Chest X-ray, PA view. Patient: 20 years old, sex M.
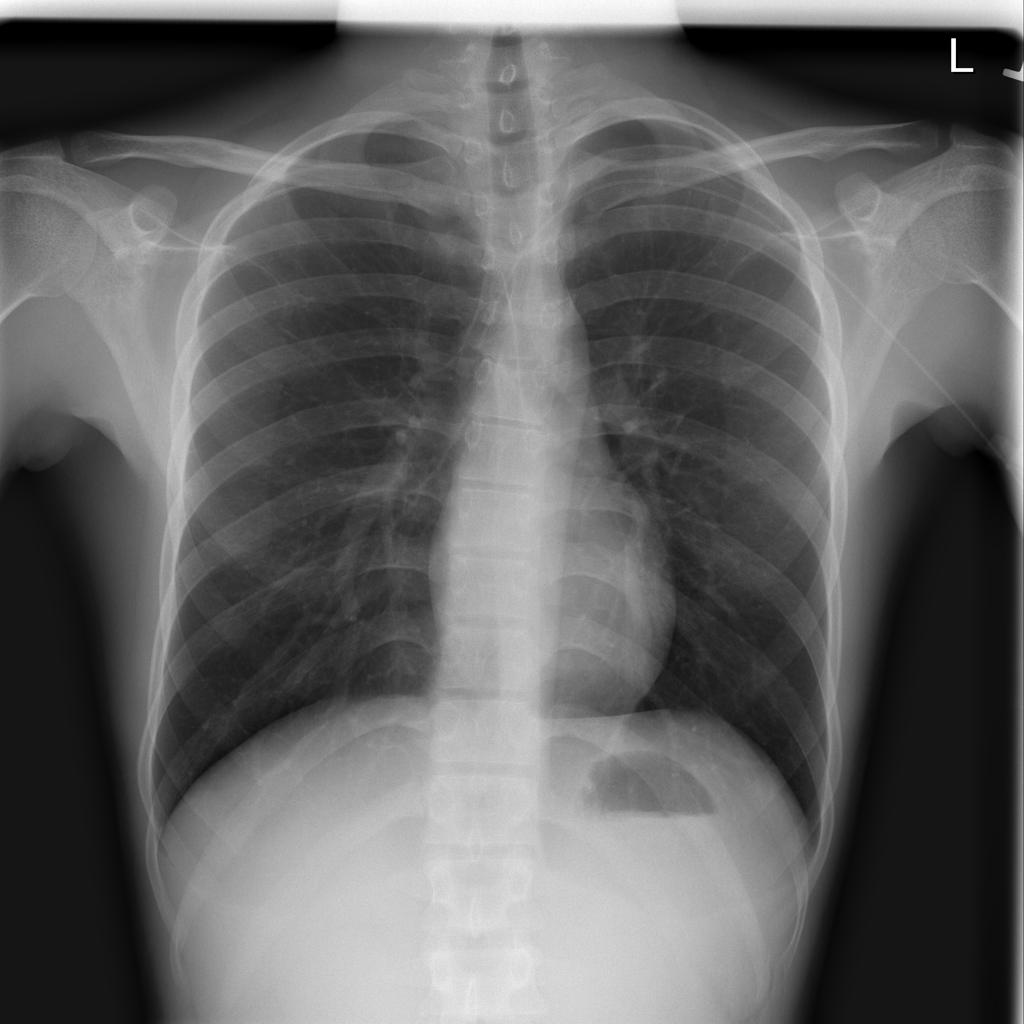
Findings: No Finding